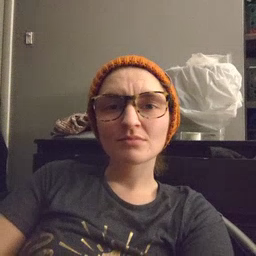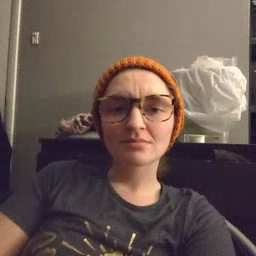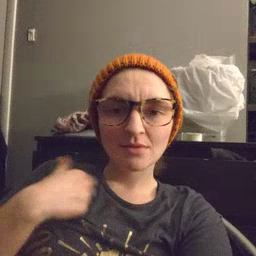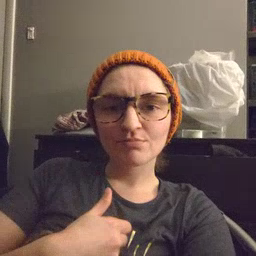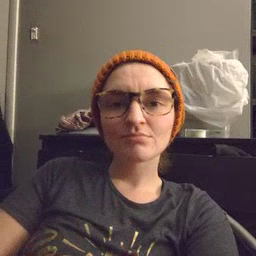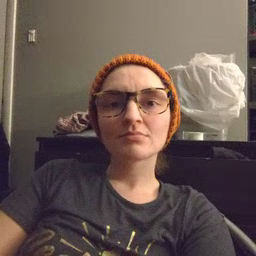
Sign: jacket